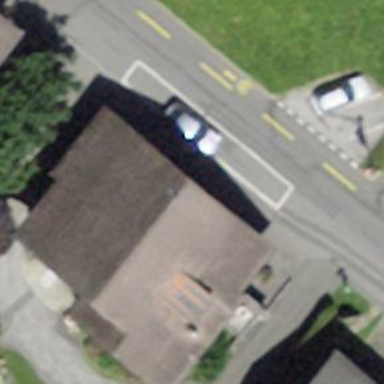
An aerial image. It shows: Kiosk shop.